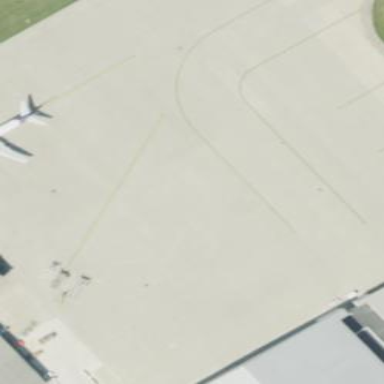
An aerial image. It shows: Apron at the airport.